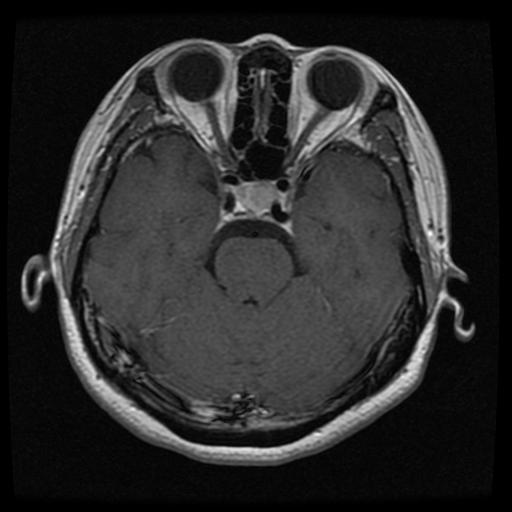
Label: pituitary